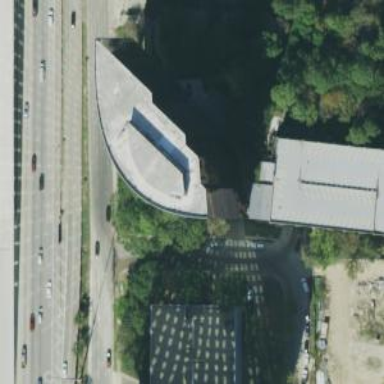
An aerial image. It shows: Office building.